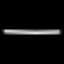
Label: line